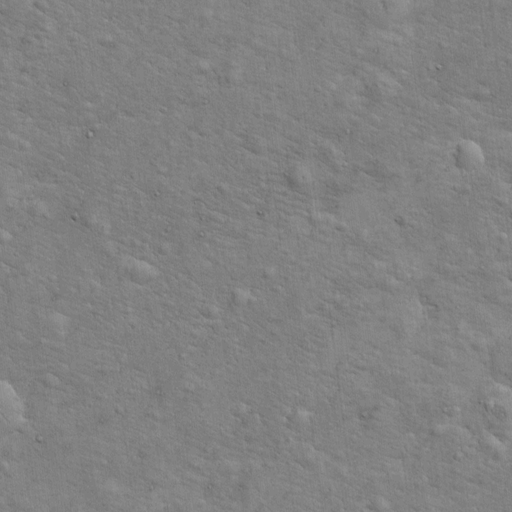
Classes present: Background